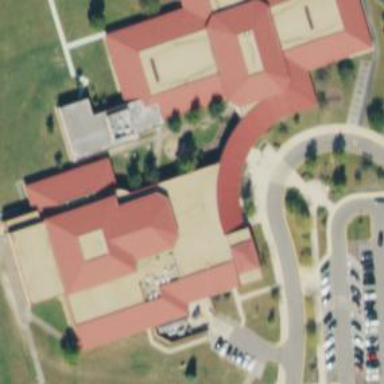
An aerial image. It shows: Middle School with the amenity tag in OpenStreetMap.